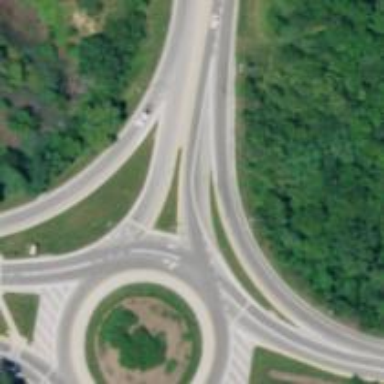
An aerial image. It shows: Trunk link highway.